Current action and preconditions to check: trajectory_clear

Your task: For each precondition in the list above, predict whether it will hold at this action.

Consider the current scene as observed from the mobile robot's camera, and analyze the predicted future states of all dynamic agents (e.g., people, animals, vehicles, or any moving entities) within the NEXT SECOND.

IMPORTANT: Only answer "very likely" if you are absolutely certain—based on strong, clear evidence—that a dynamic agent will violate the precondition in the predicted future state. Do NOT answer "very likely" for unlikely, ambiguous, or low-probability risks.

Ask yourself for each precondition: Is there a high probability, with clear and convincing evidence, that the predicted future states of any dynamic agent will interfere with the predicted future state of the currently executing action within the NEXT SECOND, causing that precondition to fail?

Assess the risk level based on these predictions. Use "likely" or "very likely" if motions create a clear risk of interference.

Use "neutral" or "improbable" if agents are nearby but their predicted paths are clearly diverging or non-conflicting.

Failure Risk Categories: "very improbable", "improbable", "neutral", "likely", "very likely"

Answer Format: Output ONLY the probability_of_failure value from these categories: "very improbable", "improbable", "neutral", "likely", "very likely"

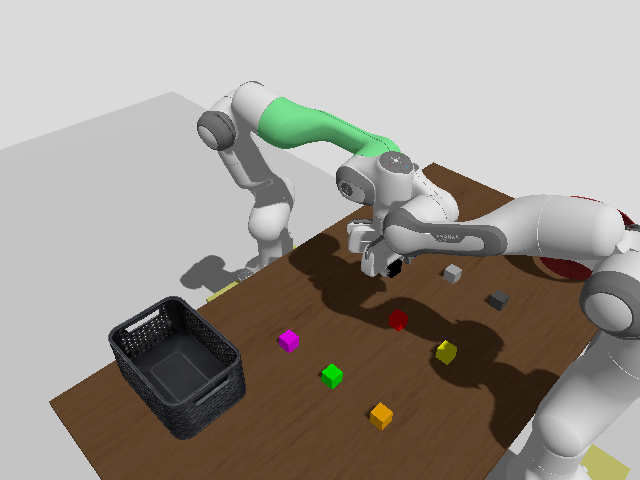

Answer: very likely